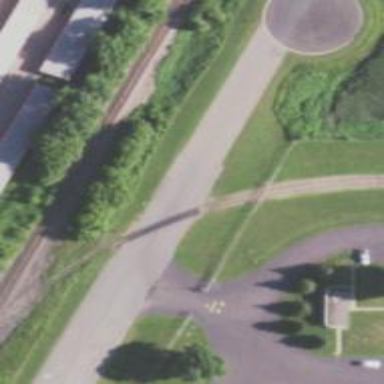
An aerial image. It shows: Level crossing with saltire markings.